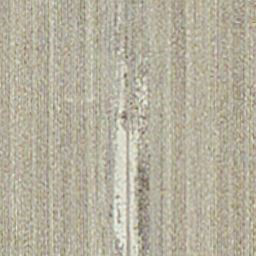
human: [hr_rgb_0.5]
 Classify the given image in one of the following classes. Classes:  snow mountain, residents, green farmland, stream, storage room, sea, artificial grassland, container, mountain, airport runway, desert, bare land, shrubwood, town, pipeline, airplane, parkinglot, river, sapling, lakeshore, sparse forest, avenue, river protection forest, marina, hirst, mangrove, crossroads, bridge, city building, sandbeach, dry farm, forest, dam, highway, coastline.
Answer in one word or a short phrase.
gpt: dry farm